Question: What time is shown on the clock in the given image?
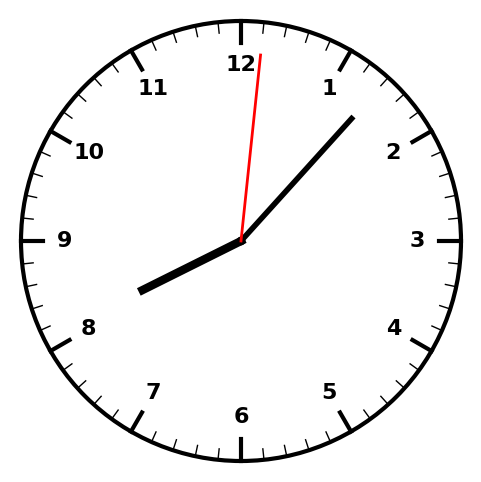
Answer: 08:07:01